Question: I am thinking to implement search token (see below) in java. I have my different fields to search from and text to search. I am a little confused on how to make the UI like the rectangular ellipse and text in it and a cross button on it. How do we make that in JTextArea. Ideas are welcome.
Example of a search token:

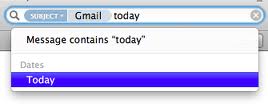
Answer: If this question is purely about the UI, then you need to change the <URL> to something that matches Mac OS.
I don't think there is a Mac like LAF out of the box, but a quick Google search shows some promising results.